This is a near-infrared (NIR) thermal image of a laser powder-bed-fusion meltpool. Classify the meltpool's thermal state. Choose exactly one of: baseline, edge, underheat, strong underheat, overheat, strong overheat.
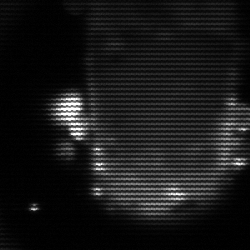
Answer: baseline